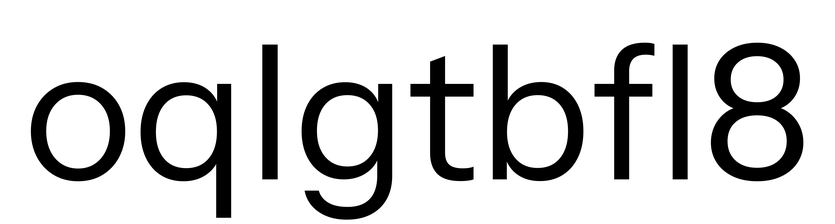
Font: InstrumentSans_Regular